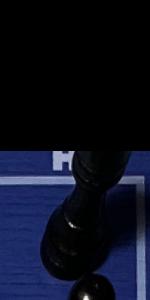
Label: Rook_Black